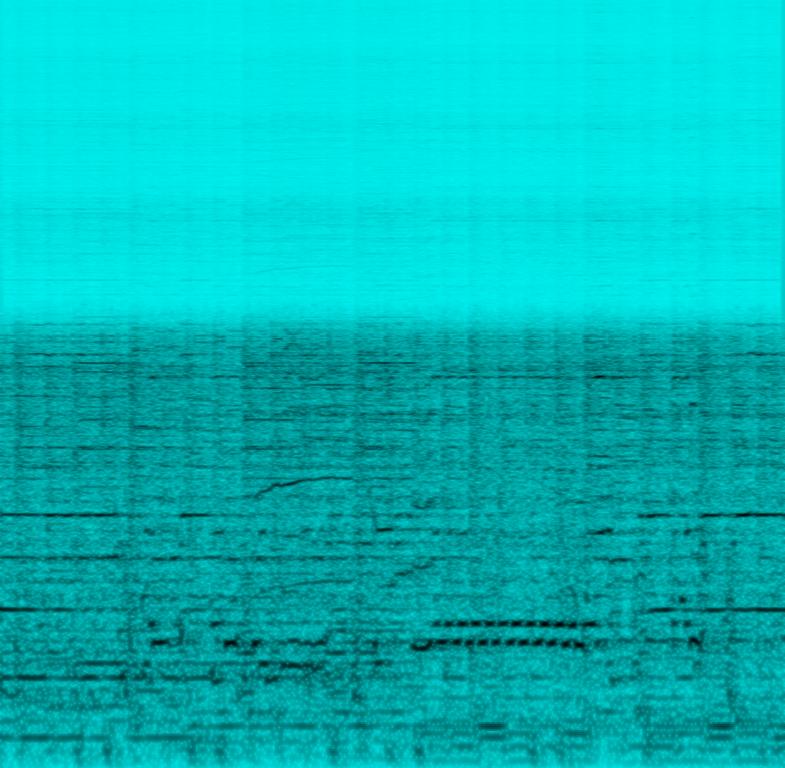
The low quality recording features a live performance of blues songs and it consists of a harmonica solo melody played over groovy bass, punchy snare, shimmering cymbals and electric guitar melody. As it was recorded with a phone, there are some whistling crowd noises, aside from the fact that the recording is in mono and noisy. It still sounds energetic and passionate.